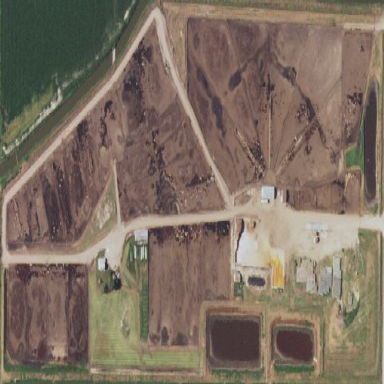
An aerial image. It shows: Farmyard dedicated to feedlot farming system.